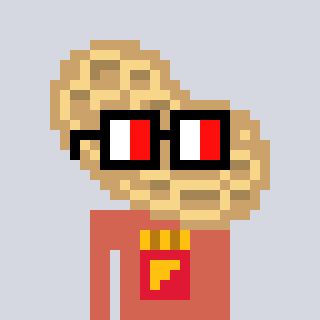
a pixel art character with square glasses with black frames and red eyes, a peanut-shaped head and a peachy-colored body on a cool background